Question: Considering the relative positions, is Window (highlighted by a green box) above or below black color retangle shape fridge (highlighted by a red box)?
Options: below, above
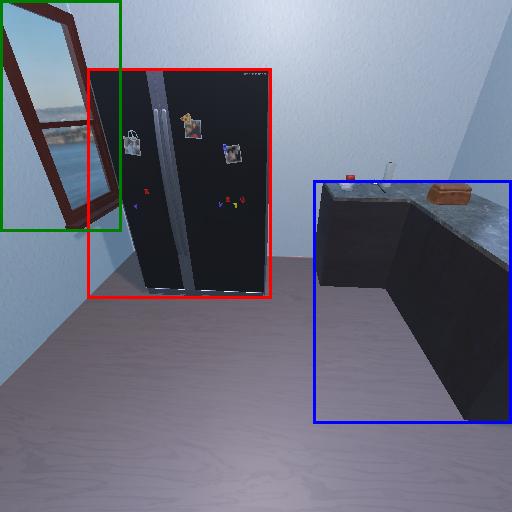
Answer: below